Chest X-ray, AP view. Patient: 45 years old, sex F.
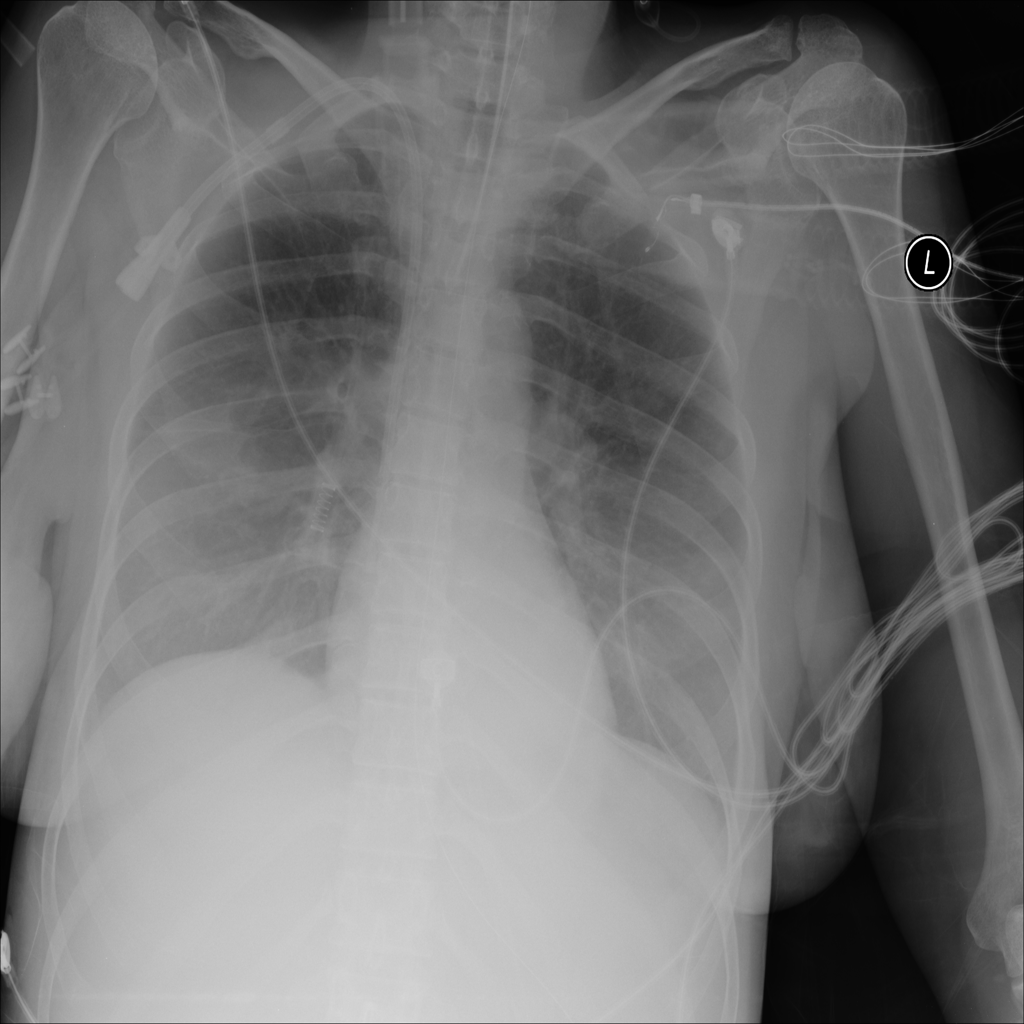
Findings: Consolidation